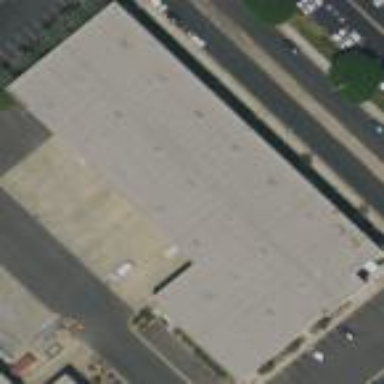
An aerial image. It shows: Industrial building.